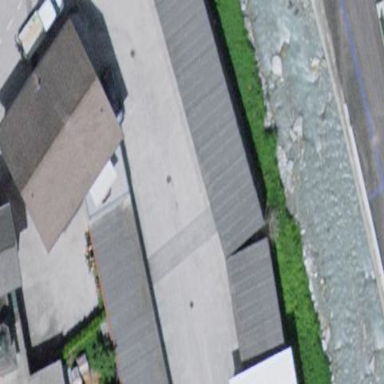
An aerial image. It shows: Gabled roof on building that houses apartments.